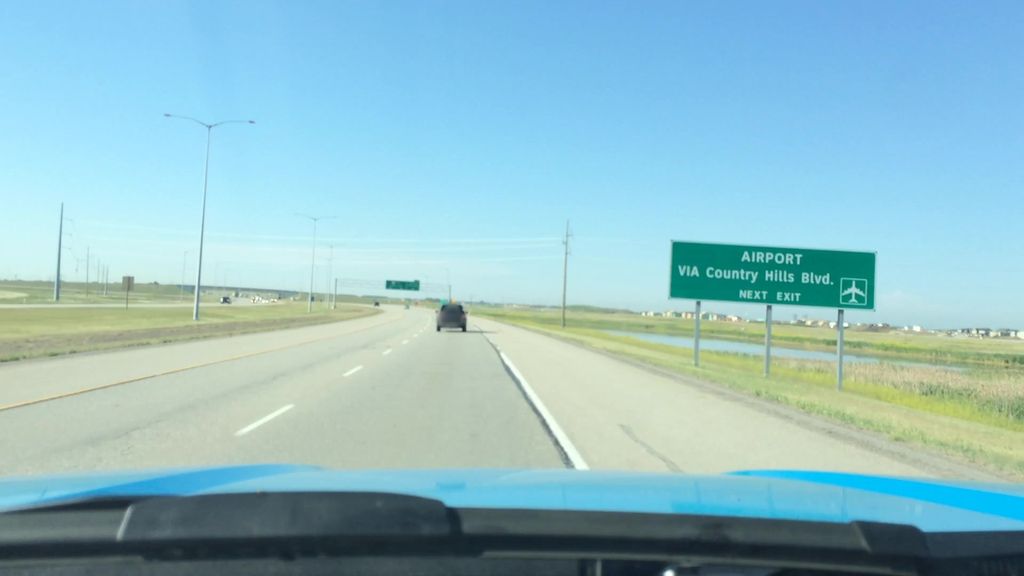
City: calgary